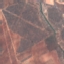
Land use / land cover: PermanentCrop